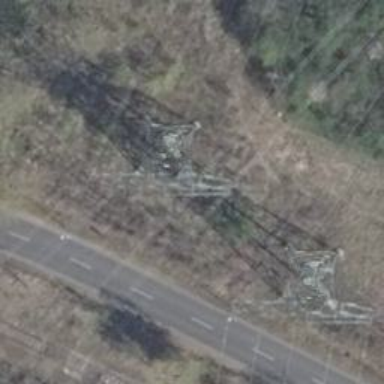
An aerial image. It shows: Power line in the image.